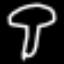
Label: mushroom